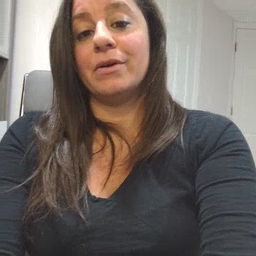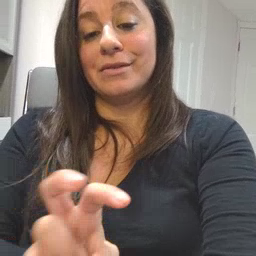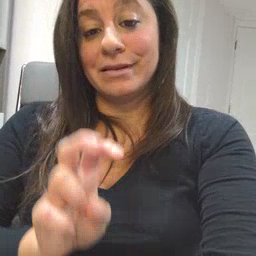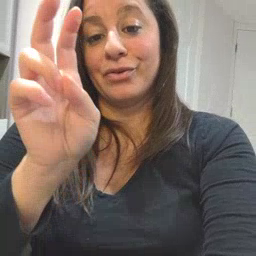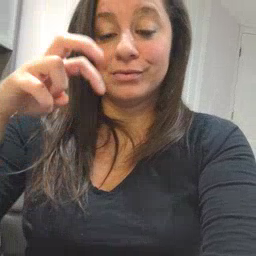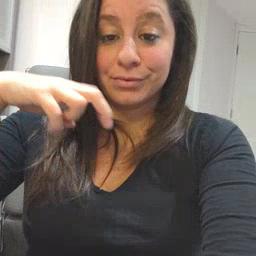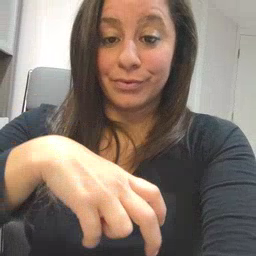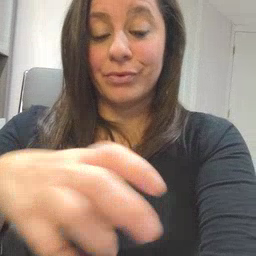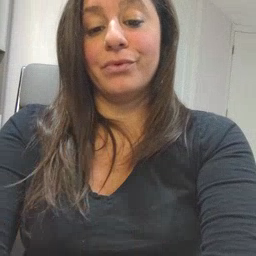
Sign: stairs